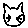
Label: cat